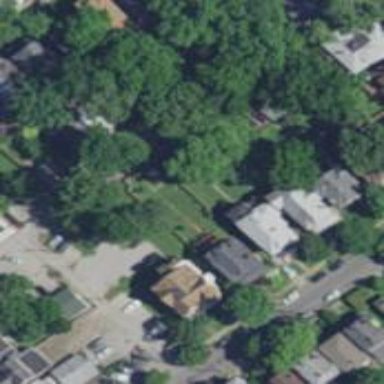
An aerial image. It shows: Alley classified as service road.